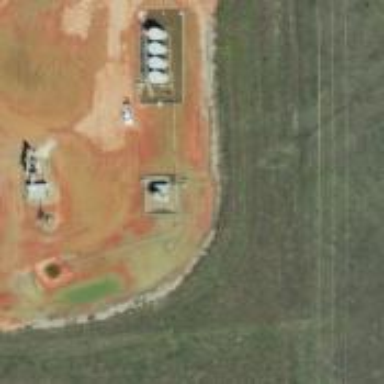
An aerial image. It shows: Storage tank with man-made structure.